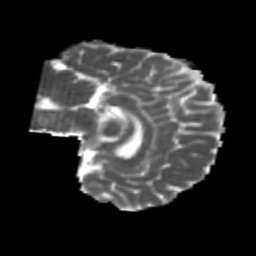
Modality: MD
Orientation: sagittal
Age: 20
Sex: female
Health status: healthy
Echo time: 0.074 s